Question: I'm trying to display the value of a date field from the database in my HTML but the field still shows blank text
I've tried using the Django pipe when setting the value of the date. When I even use the same exact code in the label it works well but doesn't just work in the date field
This is my views.py file
'''
def all(request):
employees = Employee.objects.all().order_by('last_name')
departments = Department.objects.all()
table = EmployeeTable(employees)
RequestConfig(request).configure(table)
context = {
'table':table,
'employees':employees,
'departments':departments
}
if request.method == "POST":
first_name = request.POST['first_name']
last_name = request.POST['last_name']
name = last_name +' '+first_name
employee_id = request.POST['employee_id']
email = request.POST['email']
department = Department.objects.get(dept_name = request.POST['department'])
address = request.POST['address']
employment_type = request.POST['employment_type']
employment_status = request.POST['employment_status']
role = request.POST['role']
marital_status = request.POST['marital_status']
gender = request.POST['gender']
join_date = request.POST['join_date']
end_date = None if len(request.POST['end_date']) ==0 else request.POST['end_date']
location = request.POST['location']
credentials = request.POST['credentials']
passport = request.POST['passport']
hod = request.POST['hod']
phone_number = request.POST['phone_number']
date_of_birth = request.POST['date_of_birth']
date_added = datetime.now()
'''
This my HTML code
'''
<div class="col-sm-6">
<div class="form-group">
<label for='date_of_birth' class="control-label">Date of Birth
{{employee.date_of_birth|date:'Y/m/d'}}
{{employee.date_of_birth|date:'m-d-Y'}}
{{employee.date_of_birth|date:'SHORT_DATE_FORMAT'}} <span class="text-
danger">*</span>
</label>
<input name='date_of_birth' type="date" class="form-control" value = "
{{employee.date_of_birth|date:'m/d/Y'}} " >
</div>
</div>
'''

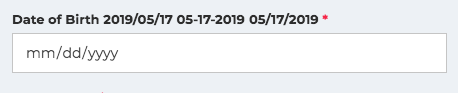
Answer: The format of the 'value=...' attribute for an <URL> is:
> A 'DOMString' representing a date in 'YYYY-MM-DD', or empty.
So your '<input>' element should be:
'''
<input type="date" value="{{employee.date_of_birth|date:'Y-m-d'}}" name="date_of_birth" class="form-control">
'''